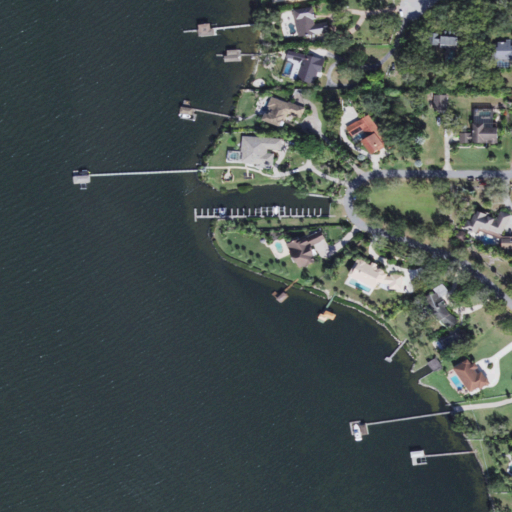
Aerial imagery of cape in Florida named Cape Cod Cove containing open water, low intensity development, open development, herbaceous wetlands, medium intensity development, and woody wetlands